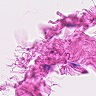
Metastatic tissue present: no